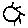
Label: sun